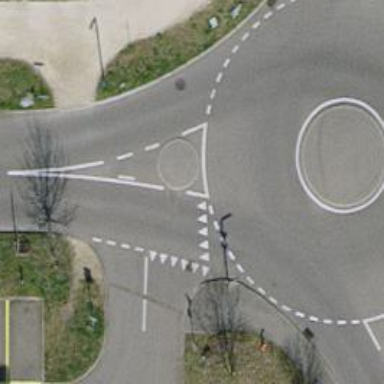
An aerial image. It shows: Residential road with asphalt surface leading up to roundabout.